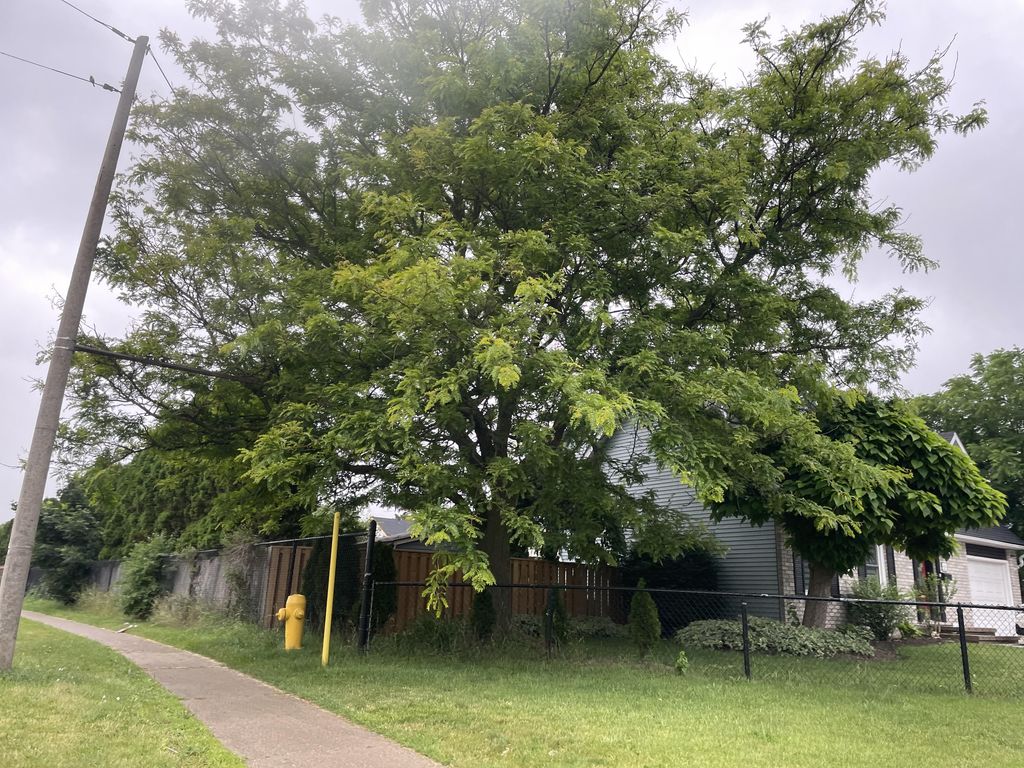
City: kitchener-waterloo